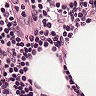
Metastatic tissue present: no